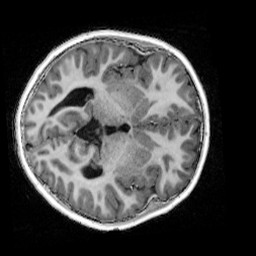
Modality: UNIT1_denoised
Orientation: axial
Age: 9
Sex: female
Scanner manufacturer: siemens
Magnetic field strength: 3 T
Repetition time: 4 s
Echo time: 0.00303 s